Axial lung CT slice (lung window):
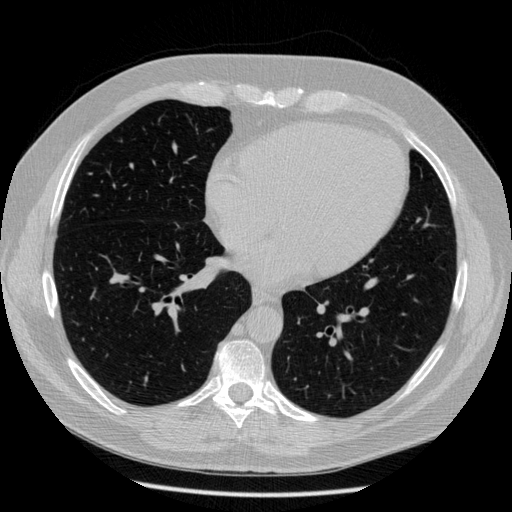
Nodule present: no